【题型】填空题　【知识点】平面几何　【难度】hard
如图，已知在矩形 \(ABCD\) 中，\(AB = 6\)，\(BC = 8\)，将矩形 \(ABCD\) 绕点 \(C\) 旋转，使点 \(B\) 恰好落在对角线 \(AC\) 上的点 \(B'\) 处，点 \(A\)、\(D\) 分别落在点 \(A'\)、\(D'\) 处，边 \(A'B'\)、\(A'C\) 分别与边 \(AD\) 交于点 \(M\)、\(N\)，那么线段 \(MN\) 的长为 \underline{\quad\quad}.

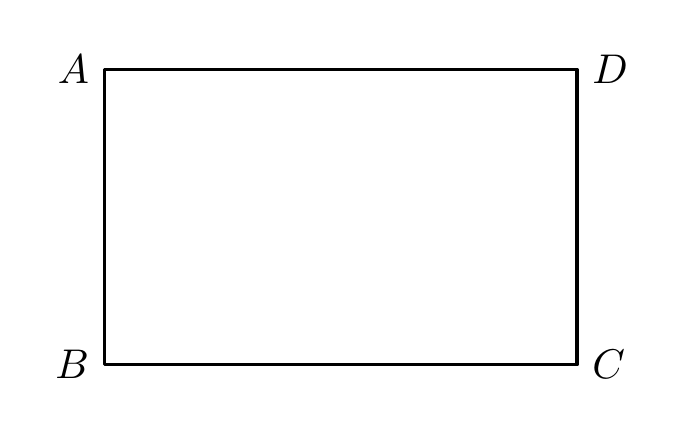
【解答】
\pagestyle{empty}
\noindent
【答案】3.75

【知识点】用勾股定理解三角形、根据矩形的性质求线段长、根据旋转的性质求解、相似三角形的判定与性质综合

【分析】过点 \(A'\) 作 \(A'E \perp AD\)，利用勾股定理求出 \(AC\)，根据旋转的性质得到相应结论，求出 \(A'B\) 证明 \(\triangle AMB' \backsim \triangle ACD\)，求出 \(AM = 2.5\)，\(B'M = 1.5\)，证明 \(\triangle AMB' \backsim \triangle A'ME\)，求出 \(A'E = 3.6\)，\(EM = 2.7\)，设 \(EN = x\)，最后证明 \(\triangle A'EN \backsim \triangle CDN\)，得到 \(\frac{A'E}{CD} = \frac{EN}{DN}\)，求出 \(EN = 1.05\)，从而可得 \(MN\).

【详解】解：如图，过点 \(A'\) 作 \(A'E \perp AD\)，

在矩形 \(ABCD\) 中，\(AB = 6\)，\(BC = 8\)，

\(\therefore AC = \sqrt{AB^2 + BC^2} = 10,\)

由旋转可知：\(B'C = BC = 8\)，\(AB = A'B' = 6\)，\(\angle B = \angle A'B'C = 90^\circ = \angle A'B'A\)，

\(\therefore AB' = AC - B'C = 2,\)

\(\because \angle AMB' = \angle ADC = 90^\circ, \angle B'AM = \angle CAD,\quad \therefore \triangle AMB' \backsim \triangle ACD,\)

\(\therefore \frac{AM}{AC} = \frac{AB'}{AD} = \frac{B'M}{CD}, \text{即} \frac{AM}{10} = \frac{2}{8} = \frac{B'M}{6},\)

解得：\(AM = 2.5\)，\(B'M = 1.5\)，

\(\therefore A'M = A'B' - B'M = 6 - 1.5 = 4.5.\)

\(\because \angle AB'M = \angle A'EM = 90^\circ, \angle AMB' = \angle A'ME,\)

\(\therefore \triangle AMB' \backsim \triangle A'ME,\)

\(\therefore \frac{AM}{A'M} = \frac{AB'}{A'E} = \frac{B'M}{EM}, \text{即} \frac{2.5}{4.5} = \frac{2}{A'E} = \frac{1.5}{EM},\)

解得：\(A'E = 3.6\)，\(EM = 2.7\)，

\(\therefore DE = AD - AE = AD - (AM + EM) = 2.8.\)

设 \(EN = x\)，则 \(DN = 2.8 - x\)，

\(\because \angle CDN = \angle A'EN = 90^\circ, \angle CND = \angle A'NE,\)

\(\therefore \triangle A'EN \backsim \triangle CDN,\)

\(\therefore \frac{A'E}{CD} = \frac{EN}{DN}, \text{即} \frac{3.6}{6} = \frac{x}{2.8 - x},\)

解得：\(x = 1.05\)，即 \(EN = 1.05\)，

\(\therefore MN = EM + EN = 2.7 + 1.05 = 3.75.\)

故答案为：3.75.

【点睛】本题考查了相似三角形的判定和性质，矩形的性质，勾股定理，旋转的性质，解题的关键是添加辅助线，充分运用相似三角形的性质求出相应线段的长.
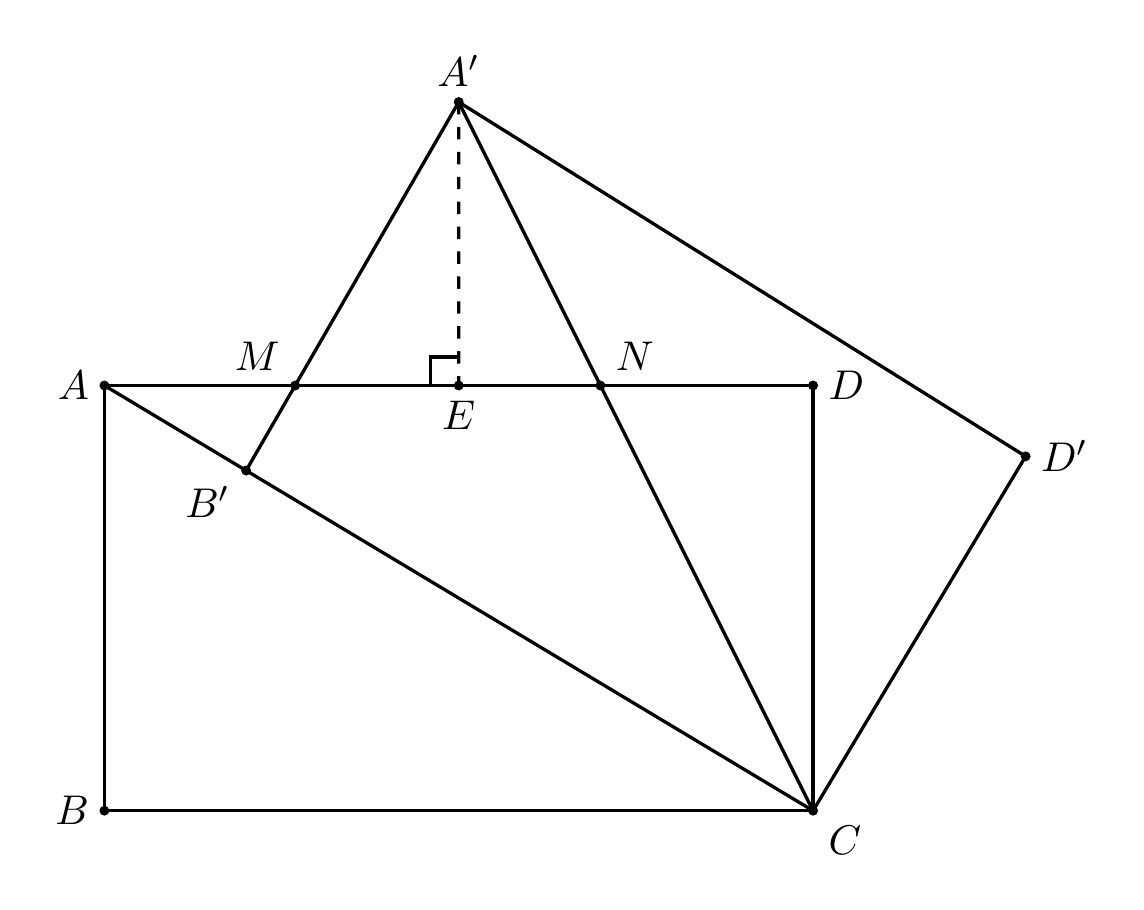